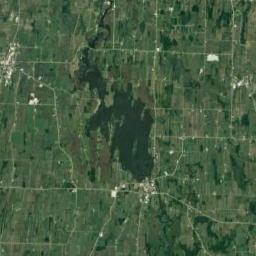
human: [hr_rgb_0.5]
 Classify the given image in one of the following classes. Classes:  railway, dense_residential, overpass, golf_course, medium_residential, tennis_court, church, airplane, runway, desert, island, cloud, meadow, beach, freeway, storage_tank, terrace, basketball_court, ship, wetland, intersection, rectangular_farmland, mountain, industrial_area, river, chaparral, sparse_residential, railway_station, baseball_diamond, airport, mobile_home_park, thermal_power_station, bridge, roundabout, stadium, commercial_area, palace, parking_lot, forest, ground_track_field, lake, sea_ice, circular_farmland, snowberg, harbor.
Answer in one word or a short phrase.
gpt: lake